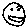
Label: smiley face